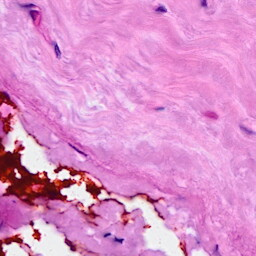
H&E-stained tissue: Breast